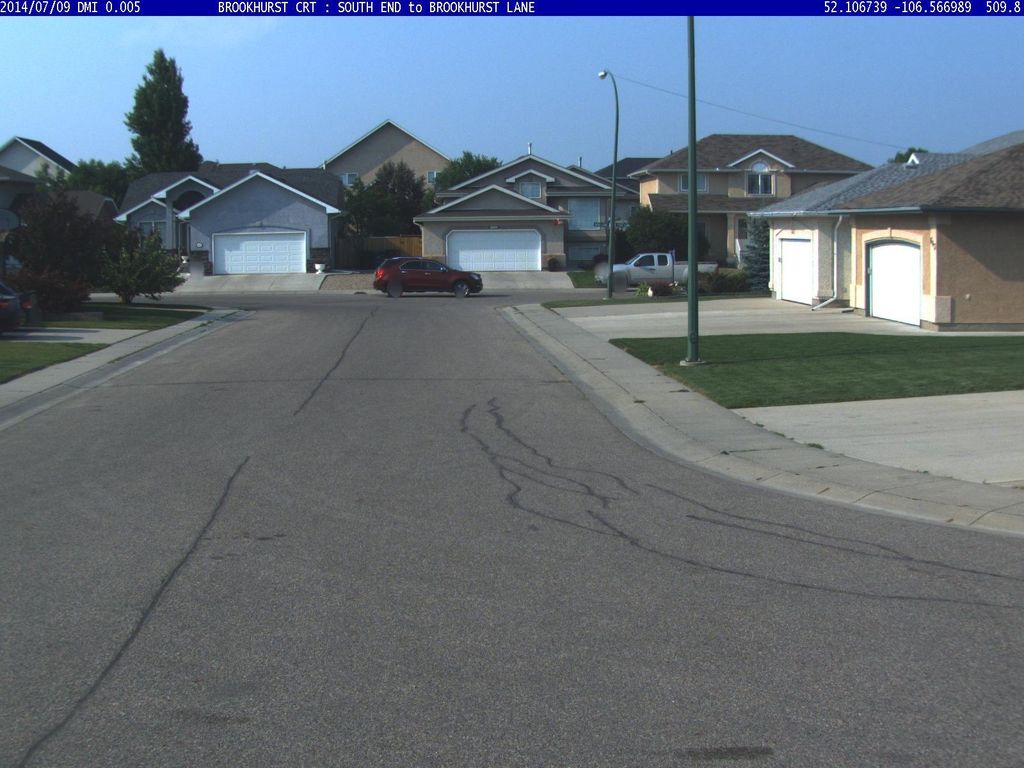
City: saskatoon